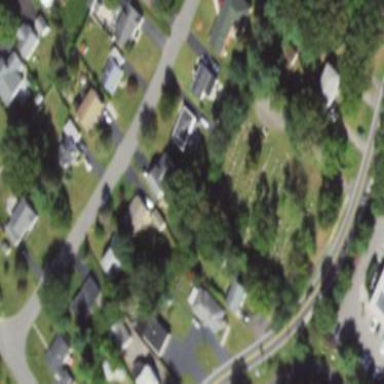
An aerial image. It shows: Graveyard.